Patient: sex M, age 62
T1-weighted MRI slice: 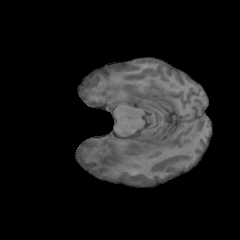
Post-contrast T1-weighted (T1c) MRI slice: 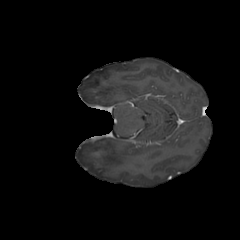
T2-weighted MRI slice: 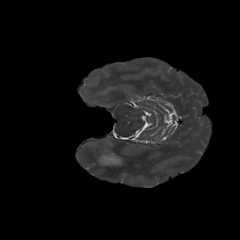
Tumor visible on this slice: yes
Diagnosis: Glioblastoma, IDH-wildtype
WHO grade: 4